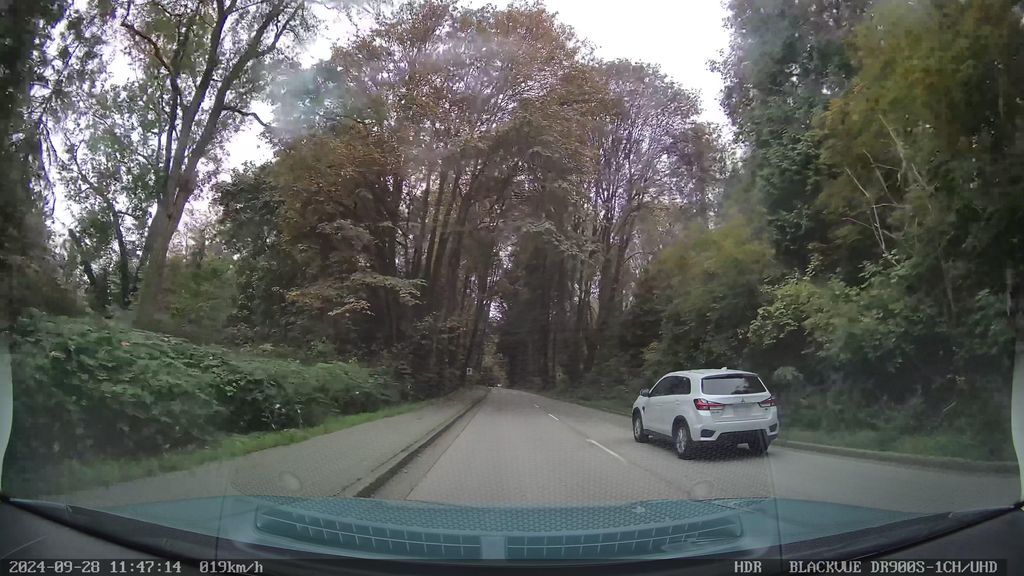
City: vancouver